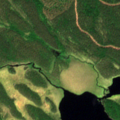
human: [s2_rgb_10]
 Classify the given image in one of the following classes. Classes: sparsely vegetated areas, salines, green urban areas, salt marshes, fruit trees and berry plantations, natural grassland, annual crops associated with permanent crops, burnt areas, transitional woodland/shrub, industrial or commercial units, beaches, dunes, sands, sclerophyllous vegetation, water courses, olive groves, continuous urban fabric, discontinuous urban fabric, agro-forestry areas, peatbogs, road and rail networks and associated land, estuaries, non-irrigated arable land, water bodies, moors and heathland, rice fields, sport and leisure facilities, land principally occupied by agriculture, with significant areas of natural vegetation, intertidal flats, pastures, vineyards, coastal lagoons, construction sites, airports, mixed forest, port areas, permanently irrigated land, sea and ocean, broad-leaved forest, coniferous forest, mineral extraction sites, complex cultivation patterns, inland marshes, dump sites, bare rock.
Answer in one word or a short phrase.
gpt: coniferous forest